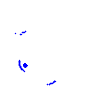
Particle: kaon